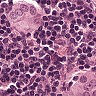
Metastatic tissue present: yes